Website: apple
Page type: billing-address
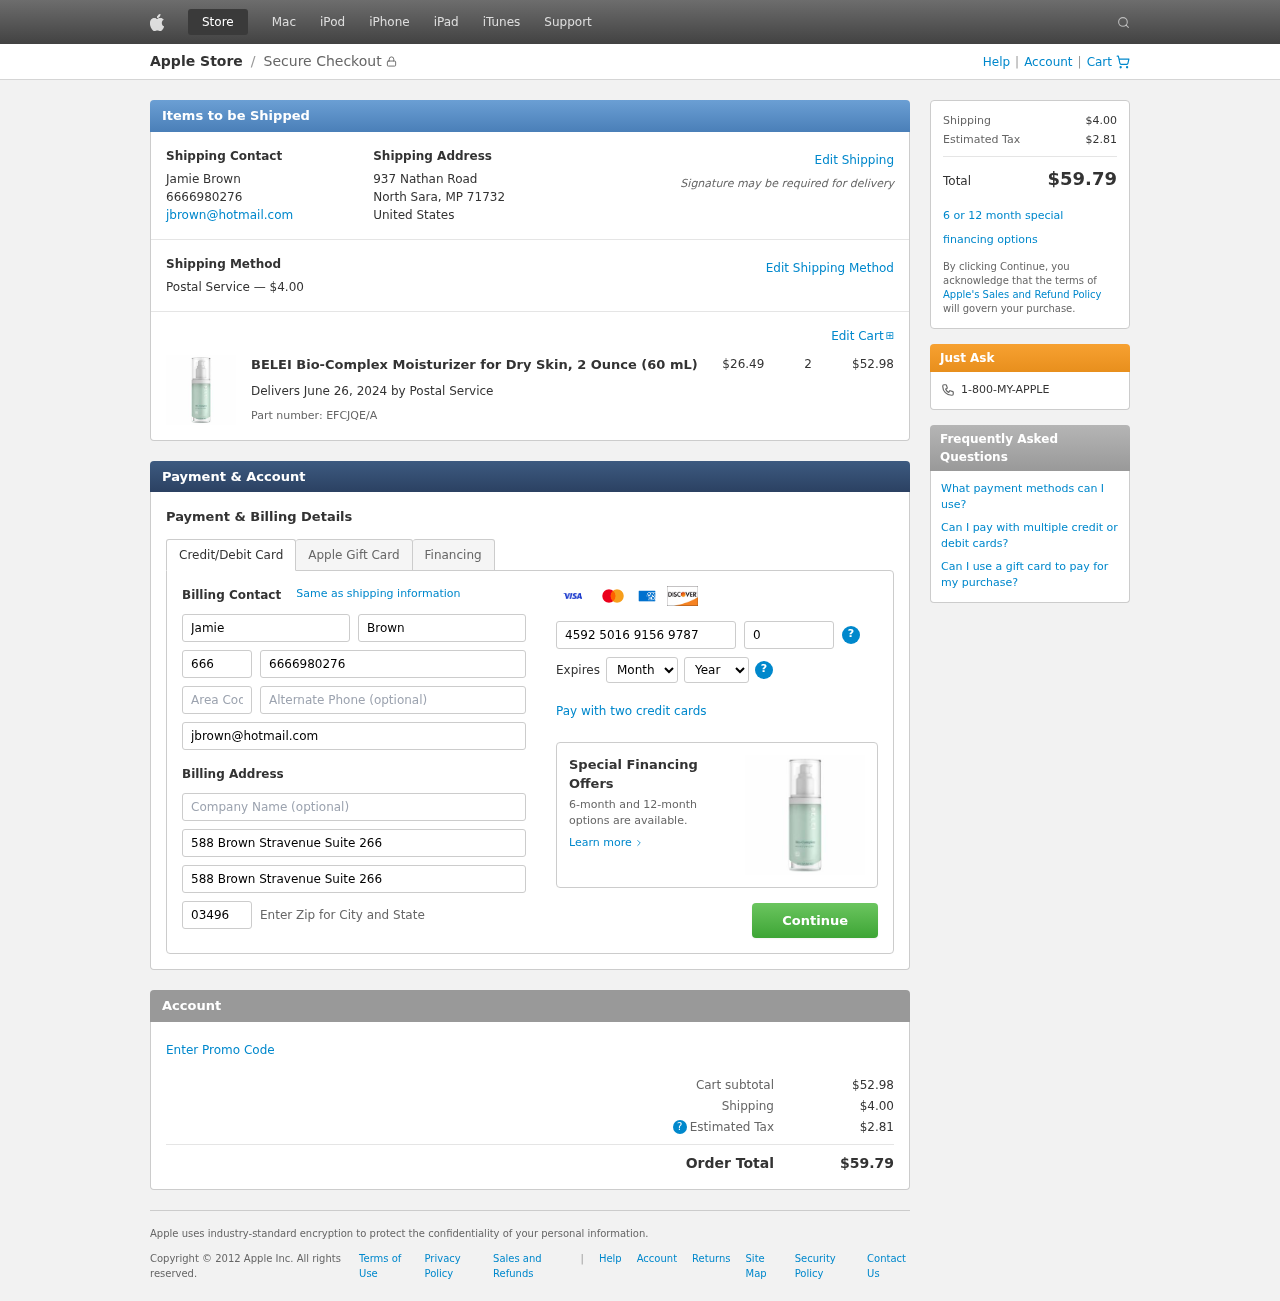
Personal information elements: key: PII_CARD_CVV
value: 079
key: PII_CARD_EXPIRY_MONTH
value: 06
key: PII_CARD_EXPIRY_YEAR
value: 26
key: PII_CARD_NUMBER
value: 4592 5016 9156 9787
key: PII_CITY_STATE_ZIP
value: North Sara, MP 71732
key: PII_COUNTRY
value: United States
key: PII_EMAIL
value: jbrown@hotmail.com
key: PII_FIRSTNAME
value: Jamie
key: PII_FULLNAME
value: Jamie Brown
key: PII_LASTNAME
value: Brown
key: PII_PHONE
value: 6666980276
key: PII_PHONE_AREA
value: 666
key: PII_POSTCODE2
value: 03496
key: PII_STREET
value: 937 Nathan Road
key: PII_STREET2
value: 588 Brown Stravenue Suite 266
Product elements: key: PRODUCT1_NAME
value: BELEI Bio-Complex Moisturizer for Dry Skin, 2 Ounce (60 mL)
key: PRODUCT1_PRICE
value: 26.49
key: PRODUCT1_QUANTITY
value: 2
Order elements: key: ORDER_SHIPPING_COST
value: $4.00
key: ORDER_SUBTOTAL
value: $52.98
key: ORDER_DELIVERY_DATE
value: June 26, 2024
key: ORDER_PART_NUMBER
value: EFCJQE/A
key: ORDER_TAX
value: $2.81
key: ORDER_TOTAL
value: $59.79